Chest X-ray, PA view. Patient: 44 years old, sex F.
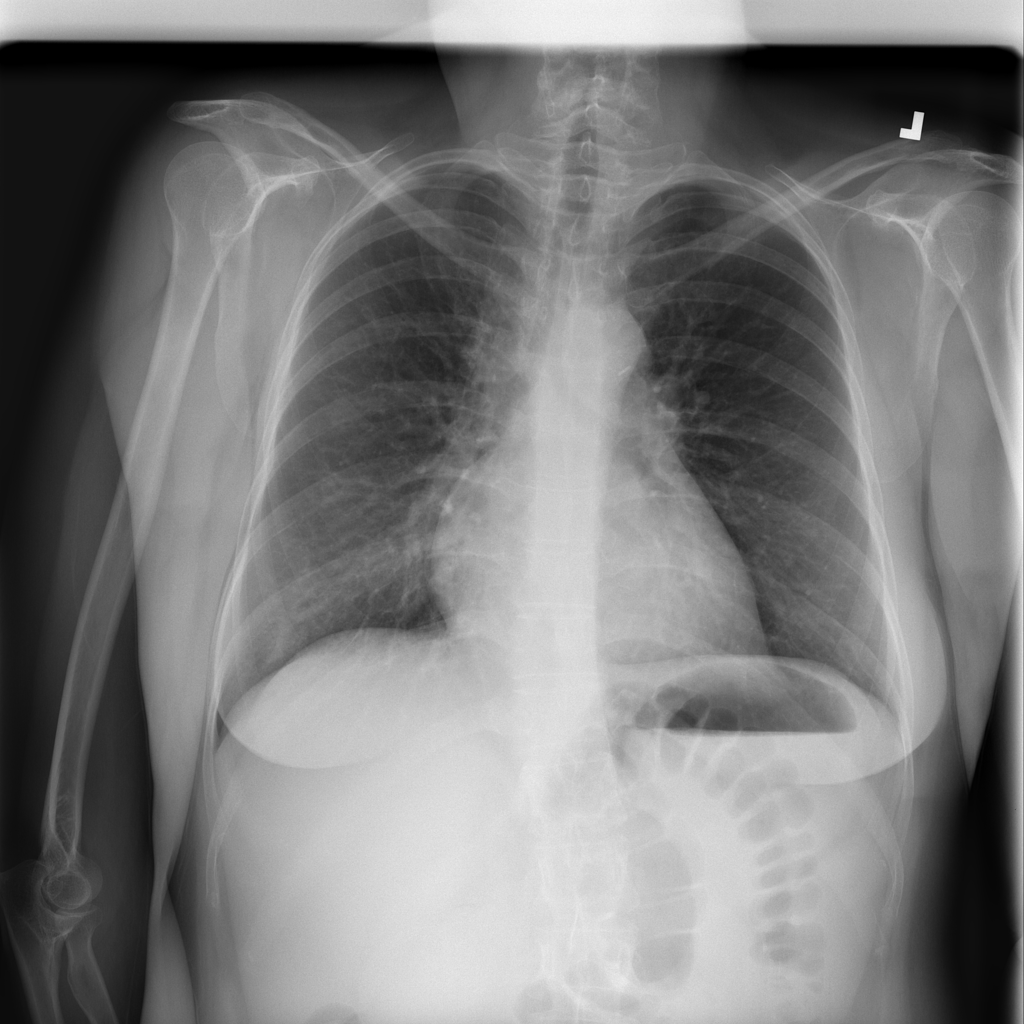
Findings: No Finding